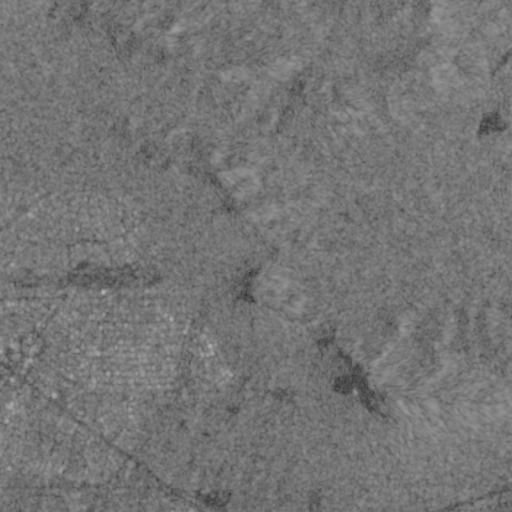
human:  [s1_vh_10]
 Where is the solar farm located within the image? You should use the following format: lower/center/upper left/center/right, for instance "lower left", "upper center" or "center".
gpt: The solar farm is located in the lower right of the image.
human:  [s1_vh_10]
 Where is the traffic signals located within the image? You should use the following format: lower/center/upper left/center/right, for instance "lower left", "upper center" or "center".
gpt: The traffic signals is located in the lower left of the image.
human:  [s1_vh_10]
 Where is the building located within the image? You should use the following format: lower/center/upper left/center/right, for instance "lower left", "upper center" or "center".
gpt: There is no building in the image.

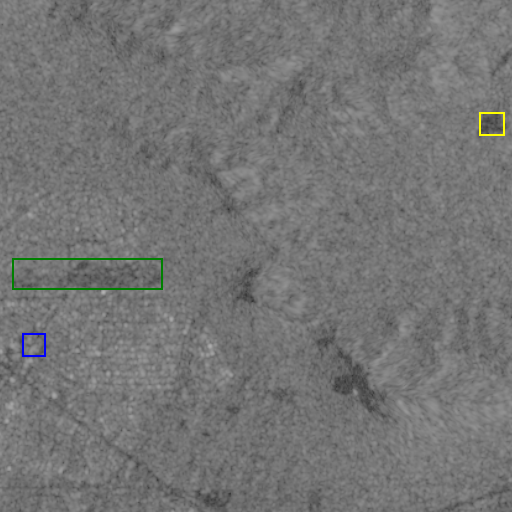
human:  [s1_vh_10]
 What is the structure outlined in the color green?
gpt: The structure outlined in green is a park.
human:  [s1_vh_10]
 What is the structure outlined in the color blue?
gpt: The structure outlined in blue is a parking lot.
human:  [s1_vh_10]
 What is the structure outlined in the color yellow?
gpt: The structure outlined in yellow is a building.
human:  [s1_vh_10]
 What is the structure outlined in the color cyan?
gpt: There is no cyan outline.